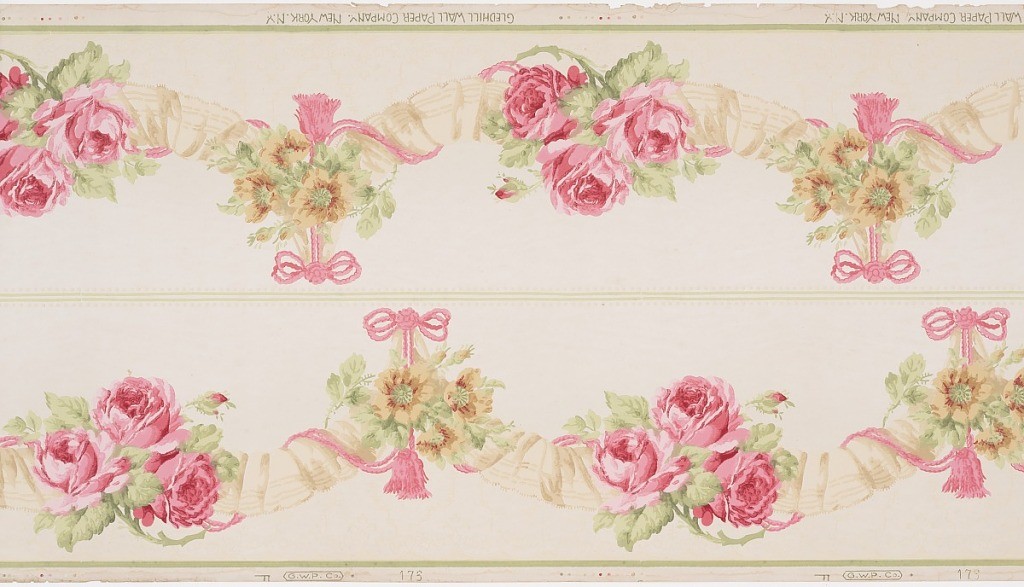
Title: Frieze
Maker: Gledhill Wall Paper Co., New York, New York, founded 1900
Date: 1905–1915
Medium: Machine-printed paper
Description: Pink roses and yellow flowers on a ribbon swag suspended from tassels and bow knots. Printed on off-white ground. Printed two borders across the width.